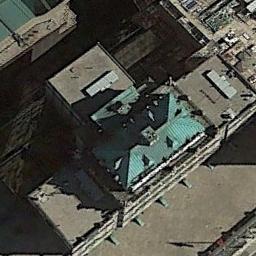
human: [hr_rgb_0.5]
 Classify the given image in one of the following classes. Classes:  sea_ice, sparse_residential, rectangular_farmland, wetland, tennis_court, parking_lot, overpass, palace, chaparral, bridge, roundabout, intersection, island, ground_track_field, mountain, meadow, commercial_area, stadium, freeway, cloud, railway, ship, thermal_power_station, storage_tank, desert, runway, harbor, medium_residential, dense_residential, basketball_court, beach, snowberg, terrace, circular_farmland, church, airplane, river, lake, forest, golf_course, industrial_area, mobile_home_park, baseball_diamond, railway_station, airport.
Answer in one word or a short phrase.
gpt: church